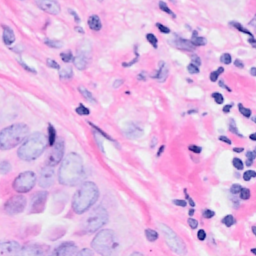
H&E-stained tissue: Breast